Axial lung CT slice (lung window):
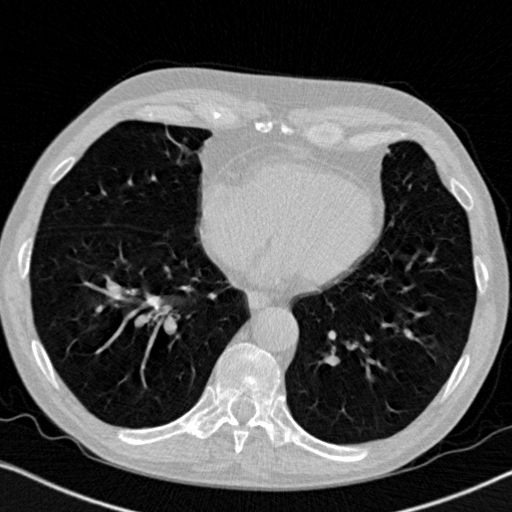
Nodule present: no